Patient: sex M, age 54
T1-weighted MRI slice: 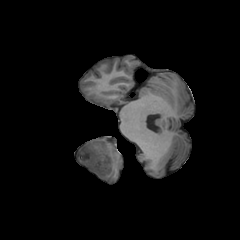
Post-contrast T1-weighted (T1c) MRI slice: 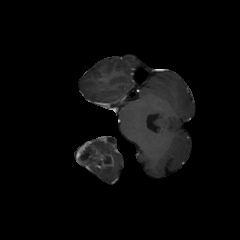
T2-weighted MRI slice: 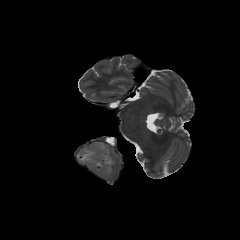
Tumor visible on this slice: yes
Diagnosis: Glioblastoma, IDH-wildtype
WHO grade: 4